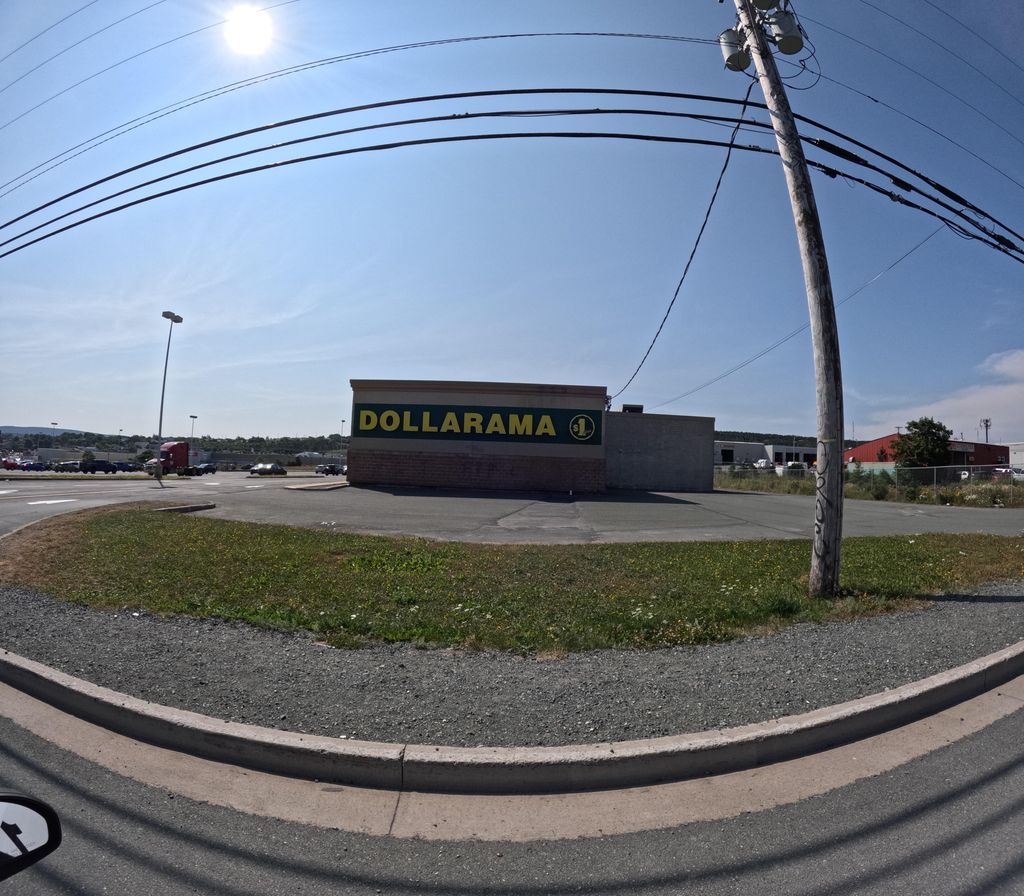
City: st_johns